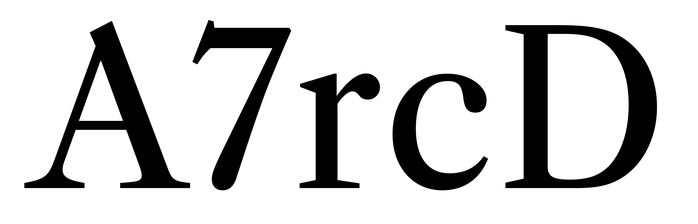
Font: LibreCaslonText_Regular